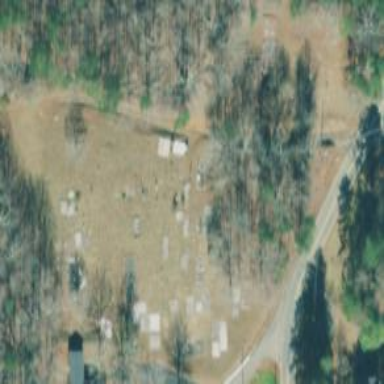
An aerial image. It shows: Graveyard.